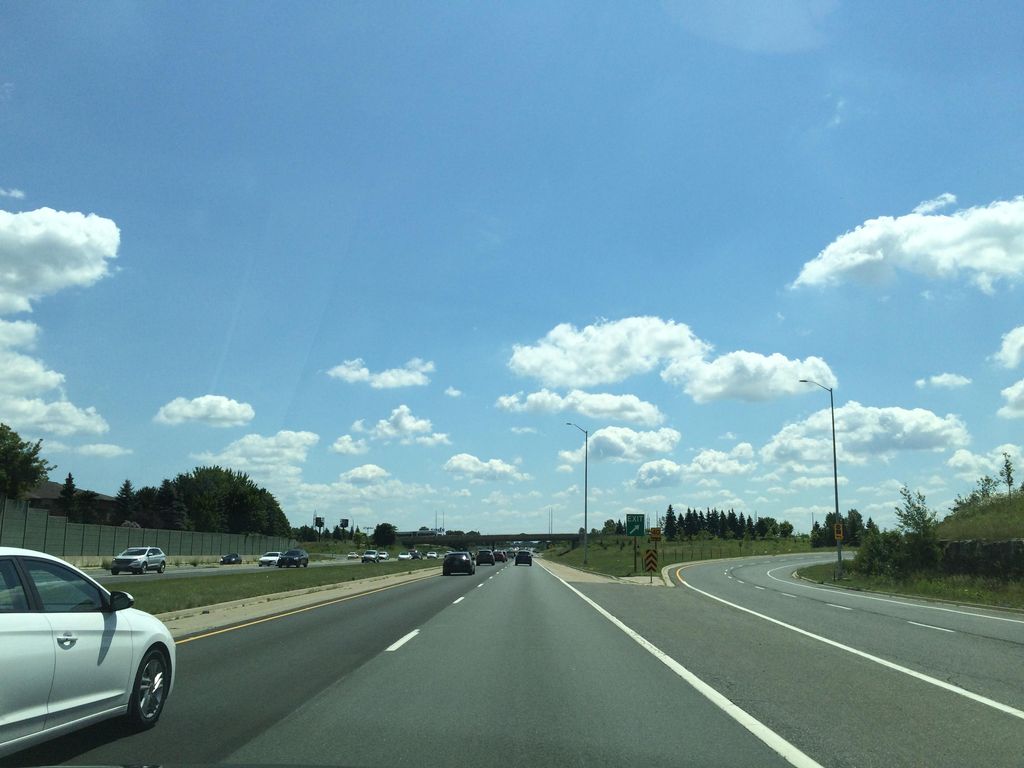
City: hamilton